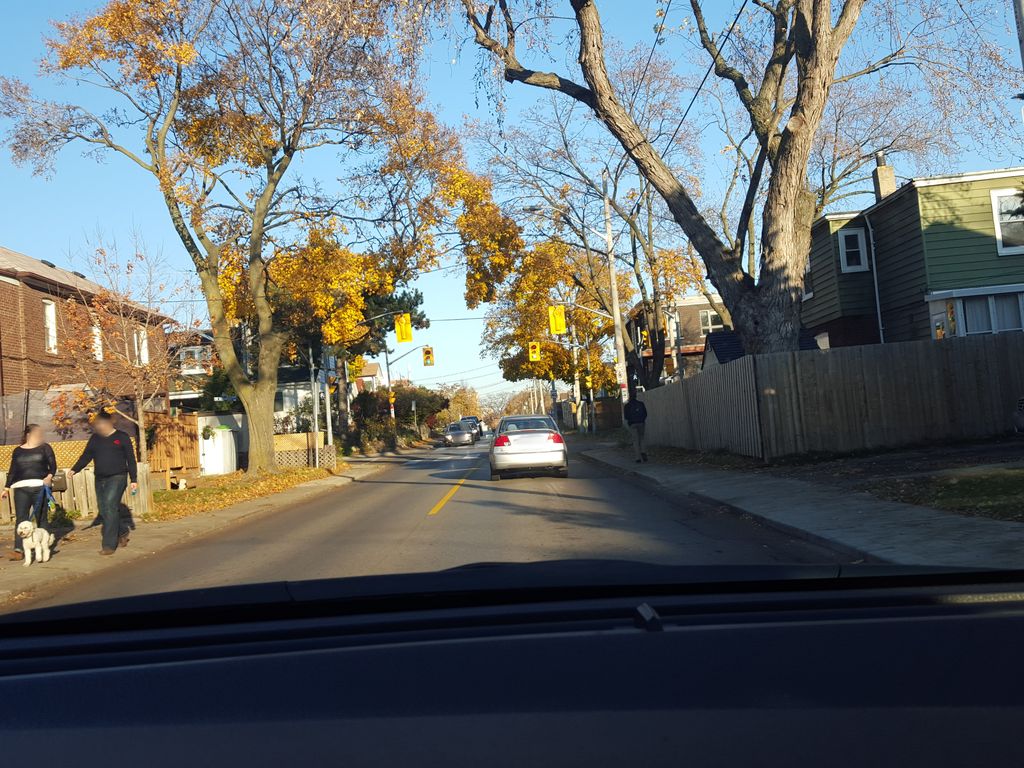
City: toronto